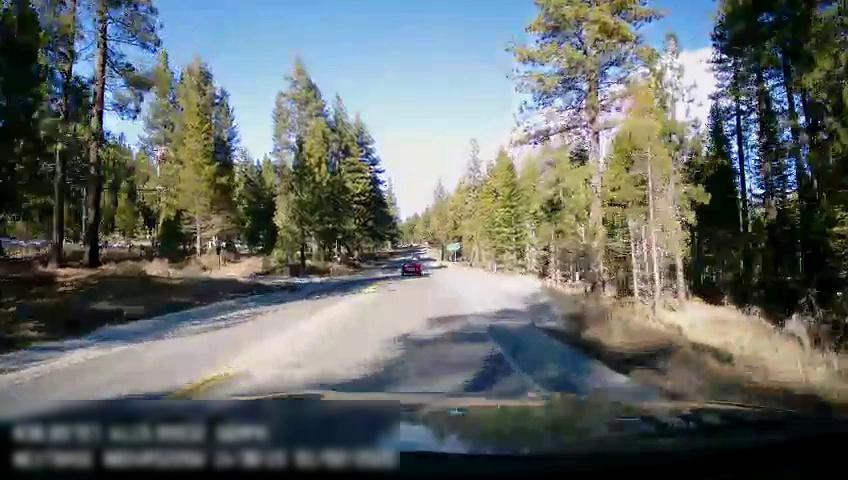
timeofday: Day
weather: Sunny
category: Drivable Space
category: Vehicles | Car
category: Lanes | Opposite Lane
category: Lanes | Current Lane
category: Lanes | Current Lane
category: Traffic | Signs